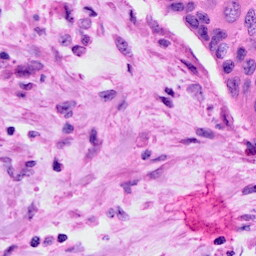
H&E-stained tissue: Cervix